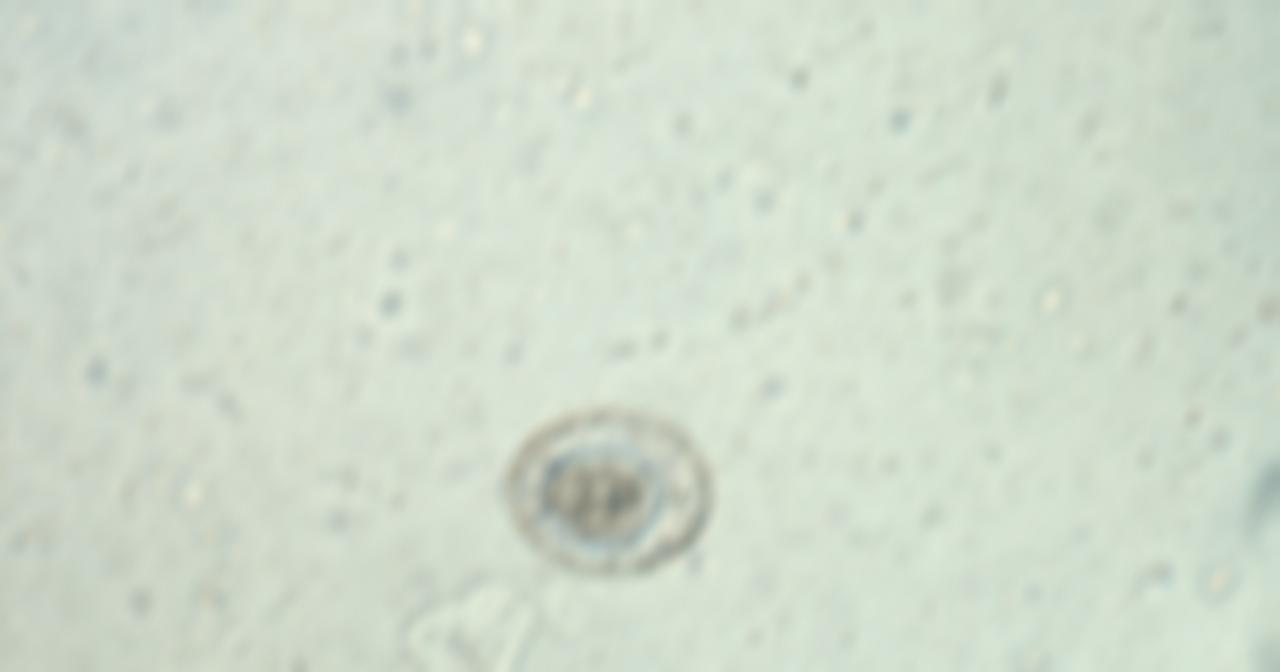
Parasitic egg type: Hymenolepis nana